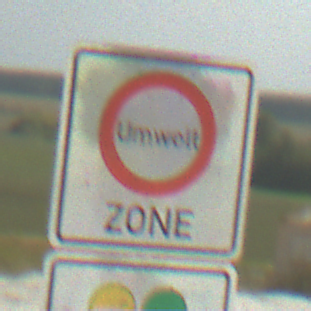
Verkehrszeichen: BeginnUmweltzone
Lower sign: FreistellungVomVerkehrsverbot2
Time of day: MorningAfternoon
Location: Outdoor (Beach)
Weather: PartlyCloudy
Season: NotSpecified
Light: Natural